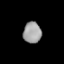
Tissue: lung
Cell type: Epithelial cells
Senescence score: 0.2184
Nuclear area (px): 373
Mean DAPI intensity: 158.386